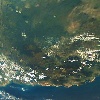
Label: land